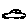
Label: car